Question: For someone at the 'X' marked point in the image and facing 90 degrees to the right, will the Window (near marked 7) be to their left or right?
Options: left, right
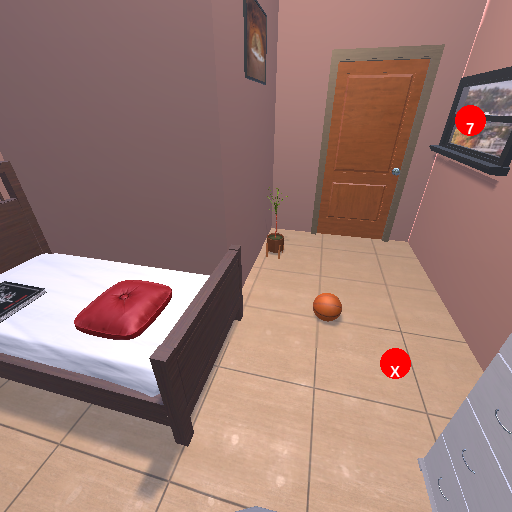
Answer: left